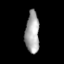
Tissue: lung
Cell type: Others
Senescence score: 0.2283
Nuclear area (px): 570
Mean DAPI intensity: 165.489